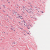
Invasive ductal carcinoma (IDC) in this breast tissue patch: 1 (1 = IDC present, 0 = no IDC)